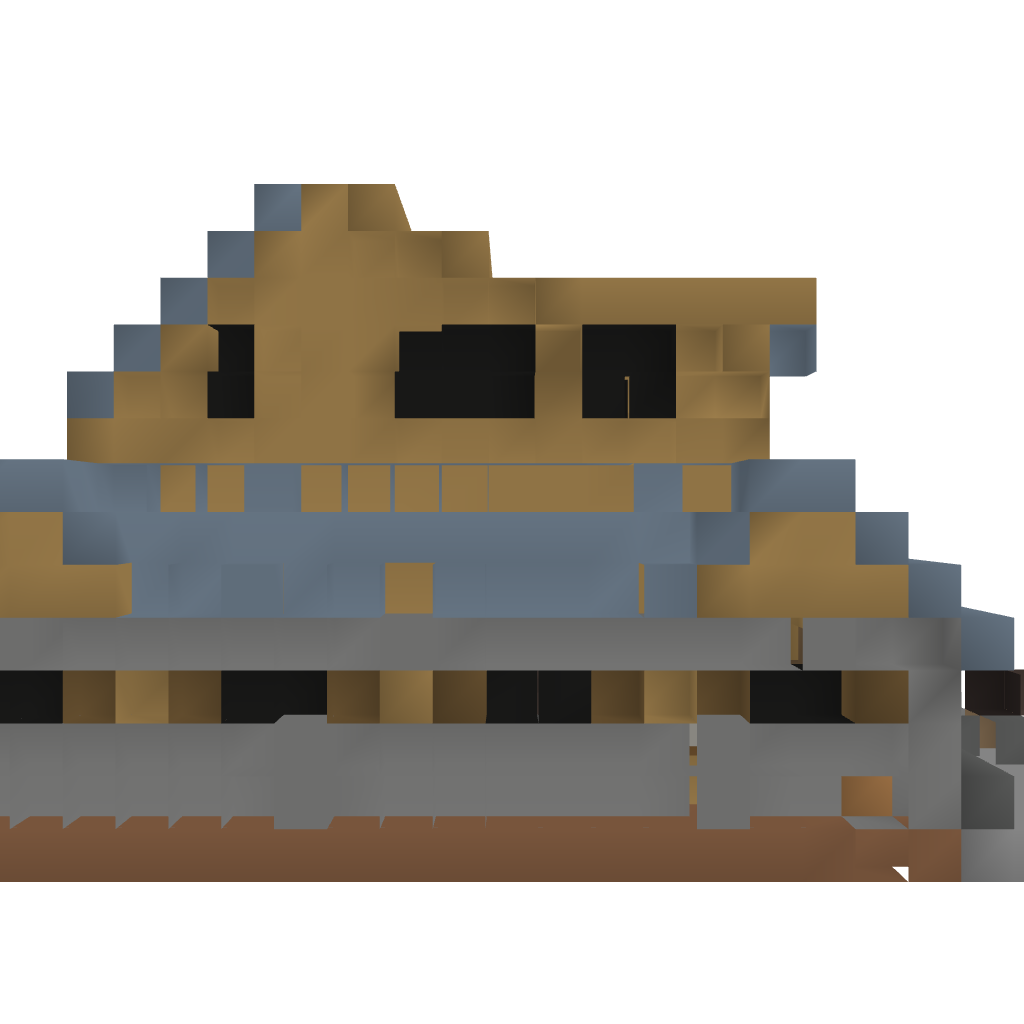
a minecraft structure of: Guadalia's House